Question:
I stuck a bit with the output....
Question:
Need to lists groups and the members belonging to each group. For each group show the unique identifier and its name (if any). For each member, show the unique identifier, the name, gender, date of birth and identifier of their group leader. Within each group, sort members by surname and forename.
My answer:
'''
SELECT
P.Name,
P.DOB,
P.Gender,
G.GroupName,
GL.PersonId
FROM Person P
INNER JOIN GroupMember GM ON GM.PersonId = P.PersonId
INNER JOIN Group G ON G.GroupId = P.GroupId
INNER JOIN GroupLeader GL ON GL.GroupId = G.GroupId
'''
The question is, how to display correctly this question using the Logical ERD with it at the top of this post....
For my answer I have like this:BUT I create this tables, OR i missed some think((
'''
ORA-00942: table or view does not exist
'''
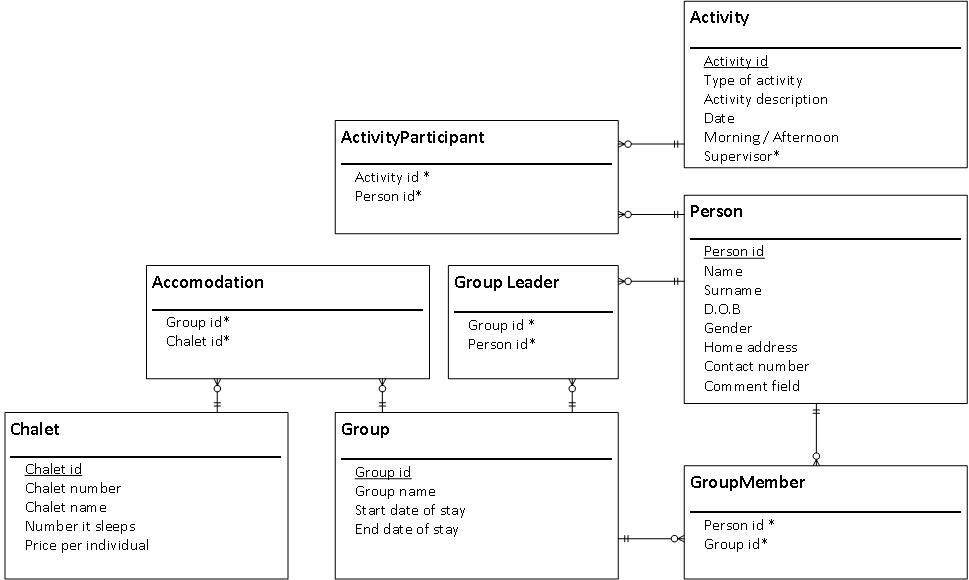
Answer: This:
'''
INNER JOIN gLeader GL ON GL.group_idG.group_id
'''
is invalid. Shouldn't it be this?
'''
INNER JOIN gLeader GL ON GL.group_id = G.group_id
'''
Start with this:
'''
SELECT
-- P.Name
-- , P.DOB
-- , P.Gender
-- , G.GroupName
-- , GL.PersonId
count(*)
FROM Person P
-- INNER JOIN GroupMember GM ON GM.PersonId = P.PersonId
-- INNER JOIN Group G ON G.GroupId = P.GroupId
-- INNER JOIN GroupLeader GL ON GL.GroupId = G.GroupId
where 1=2
'''
If it runs successfully, uncomment the rest of the from clause line by line and run it each time. If you don't get any errors, take away the count(*) from the select clause, and uncomment each field until you get an error. Then you'll know what the problem is.
If it errors the first time, you probably have to qualify your tablenames with a database name, or whatever they call those in oracle. I have had to do both of these types of things in my work.
'''
from database.tablenam
'''
and
'''
from "database"."tablename"
'''